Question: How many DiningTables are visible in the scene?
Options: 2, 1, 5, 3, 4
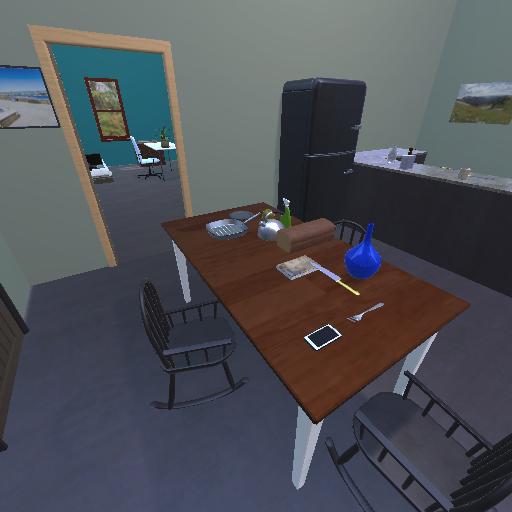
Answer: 2